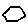
Label: hexagon